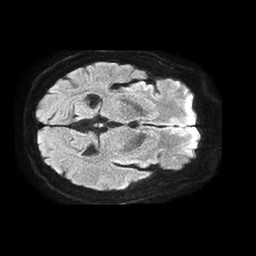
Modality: TRACE
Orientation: axial
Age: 83
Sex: male
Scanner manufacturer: philips
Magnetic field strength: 1.5 T
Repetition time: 4.6 s
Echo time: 0.08631 s